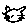
Label: cat